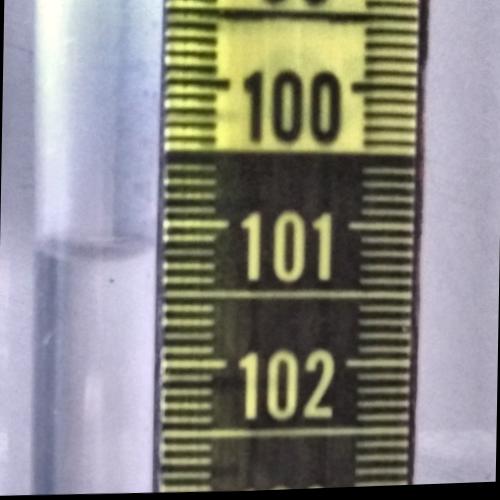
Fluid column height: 101.2 cm